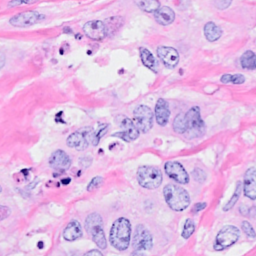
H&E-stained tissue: Breast